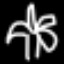
Label: palm tree